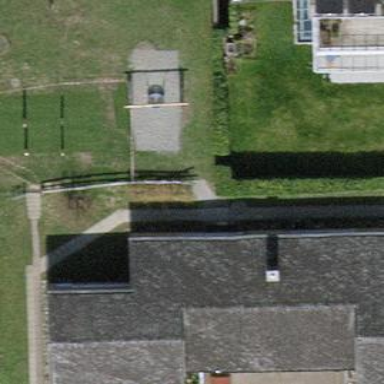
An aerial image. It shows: School building or complex.